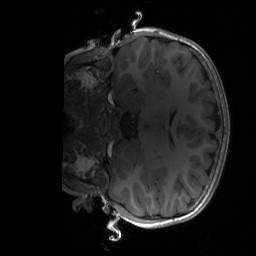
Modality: T1w
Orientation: coronal
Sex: female
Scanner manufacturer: siemens
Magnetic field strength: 3 T
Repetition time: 1.9 s
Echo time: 0.00243 s